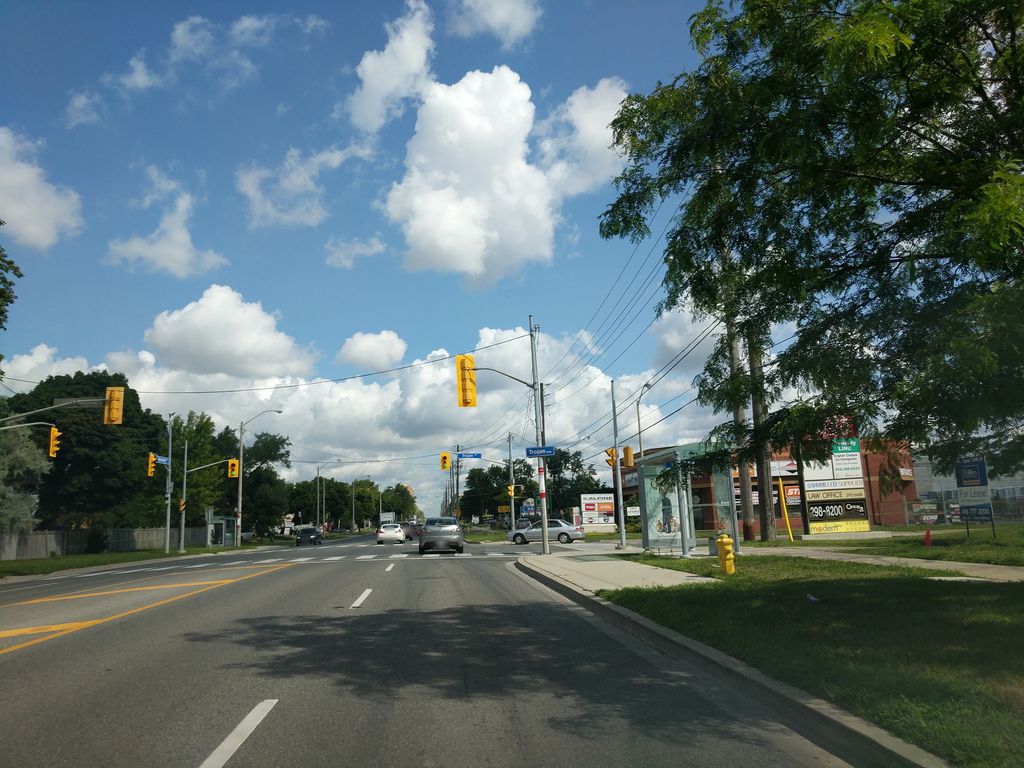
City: toronto